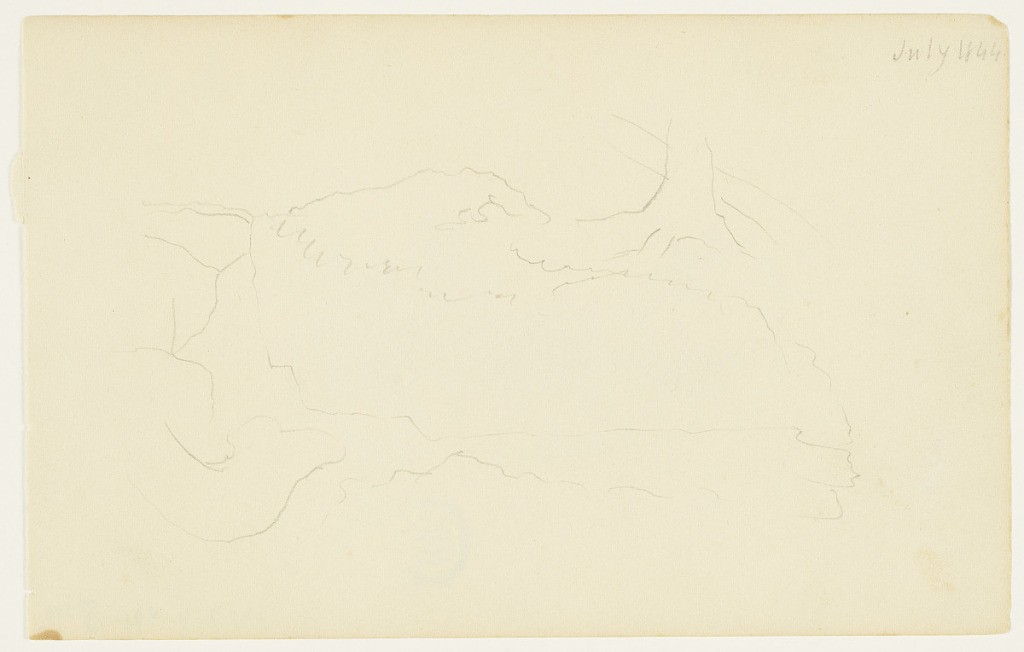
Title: Boulders at the Base of Tree, Catskill, New York
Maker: Frederic Edwin Church, American, 1826–1900
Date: July 1844
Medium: Graphite on white wove paper
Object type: drawing
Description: Landscape sketch showing large boulder and rocks at the base of a tree in the woods of Catskill, New York. Scantily rendered, the central rectangular boulder is articulated largely in outlines, like the tree trunk above it at right and the rocks and curving roots visible at lower left. Sense of looseness in handling throught.